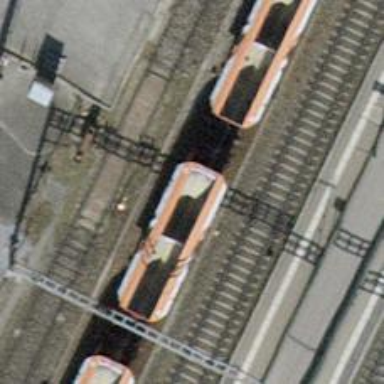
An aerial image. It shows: Railway switch.